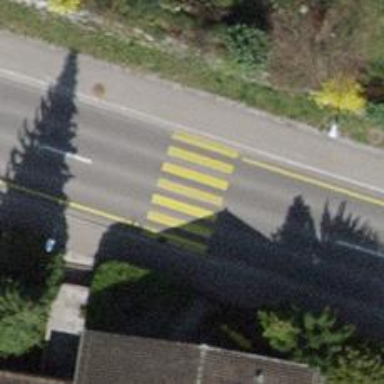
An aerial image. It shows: Uncontrolled zebra crossing with notable zebra markings.